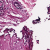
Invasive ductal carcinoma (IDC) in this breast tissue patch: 0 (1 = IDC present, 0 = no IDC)